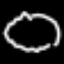
Label: squiggle